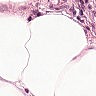
Metastatic tissue present: no